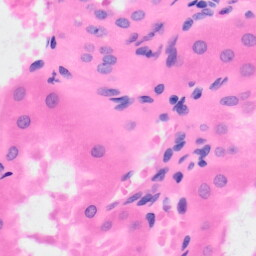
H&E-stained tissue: Kidney